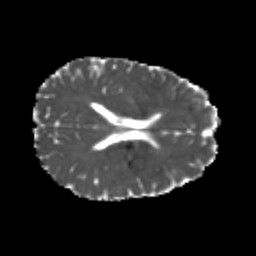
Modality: MD
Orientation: axial
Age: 22
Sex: male
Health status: healthy
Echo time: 0.074 s